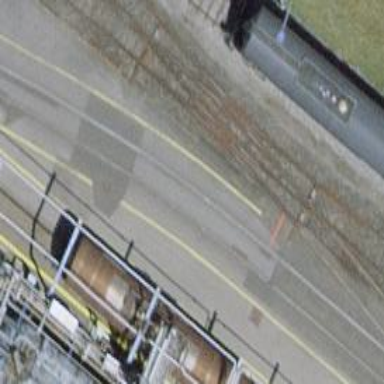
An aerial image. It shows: Single-track spur railway line.